Question: Is there a way to, without tables, get three or four elements to align with each other like this:

I ask this because currently I am using tables, but the tables are refusing to allow me to make the "test" box a specific height, and make filler be the one that actually fills in the space. Currently, it will only allow filler to have a specified height, and requires that the "test" box fill in all remaining space. If you can find a way for me to set the height of the bottom row of a table, then I will accept that as an answer too, but I figured the best way to do this would probably be with css layouts
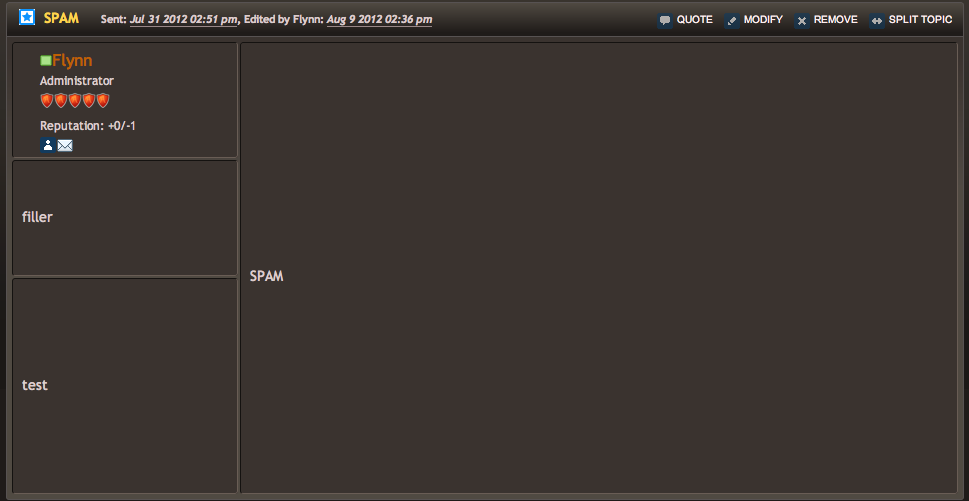
Answer: Yes. You can use a series of divs to mimic a table-like layout like in your screenshot.
For example, your HTML layout would be something like this:
'''
<div class="header"><p>Top bar</p></div>
<div class="wrapper">
<div id="leftCol">
<div id="topLeft">Top Left</div>
<div id="centerLeft">Filler</div>
<div id="bottomLeft">Test</div>
</div>
<div id="rightCol">
<p>SPAM!</p>
<div class="clear"></div>
</div>
</div>
'''
Then you'd apply styling like so:
'''
.clear {
clear: both;
}
#leftCol {
float: left;
width: 300px; /* explicit width on left column */
}
#topLeft {
height: 100px; /* arbitrary height of top left spot; do not define for auto-sizing */
}
#centerLeft {
height: 50px; /* another arbitrary height */
}
#bottomLeft {
height: 200px; /* another arbitrary height */
}
'''
I've made a <URL> as an example. Basically you're floating your "left column" on the left and letting your content exist on the right.